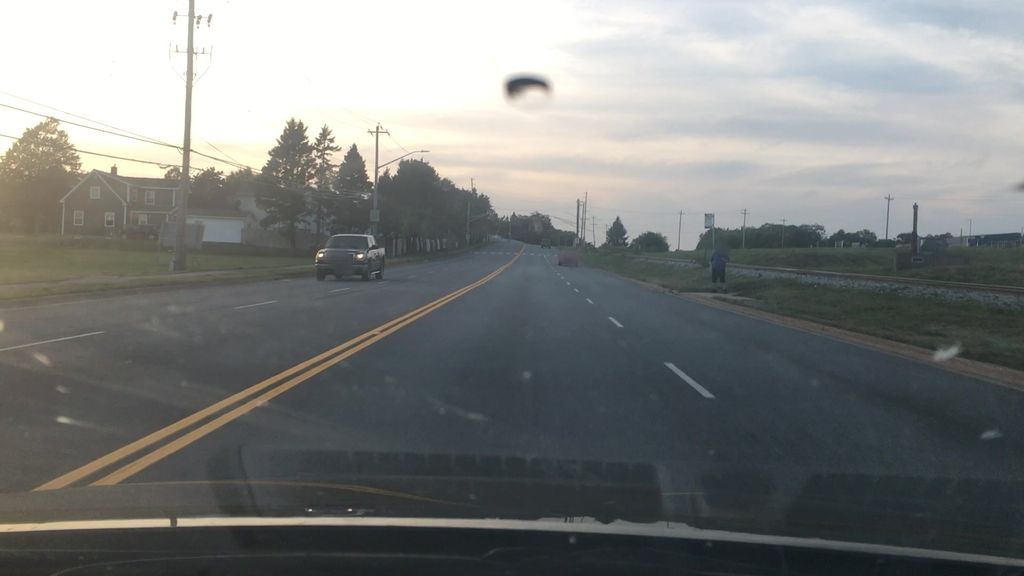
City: halifax